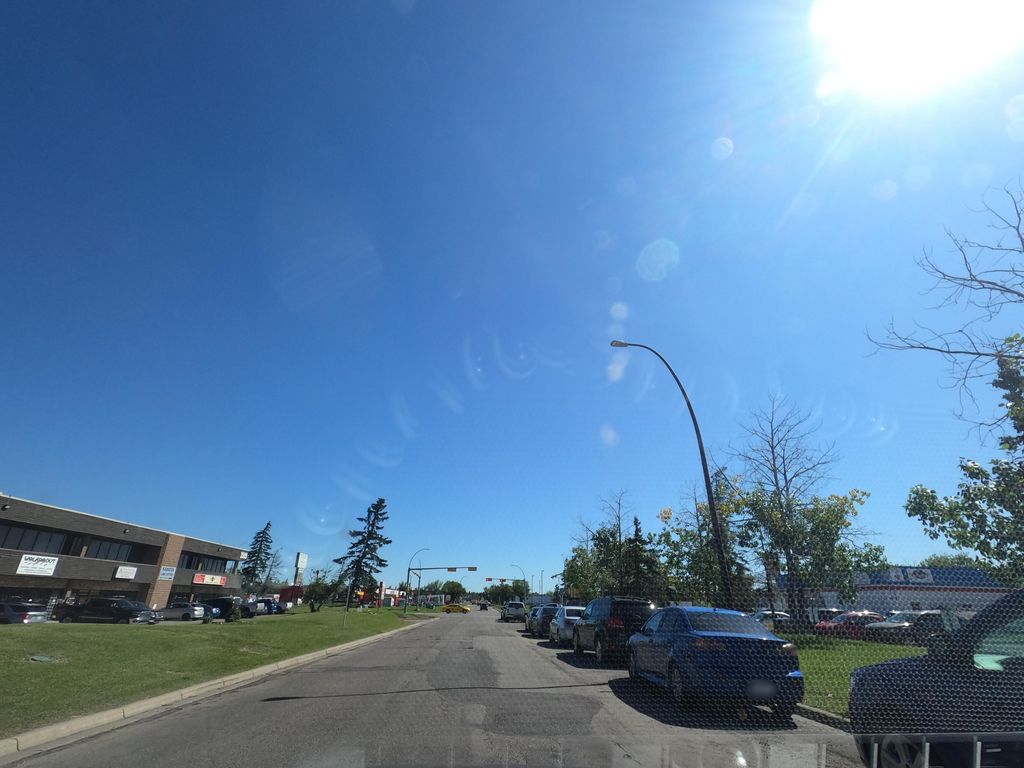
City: calgary